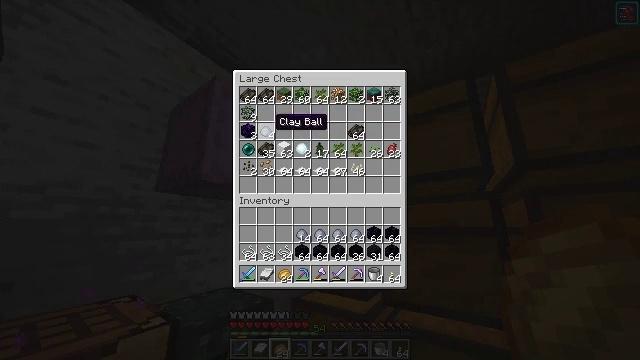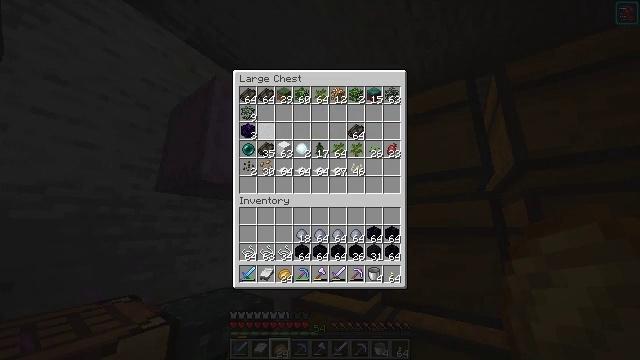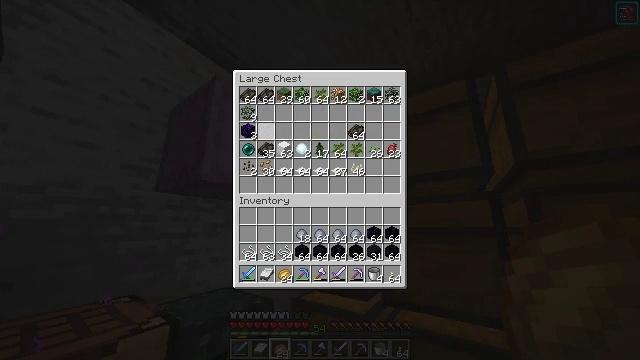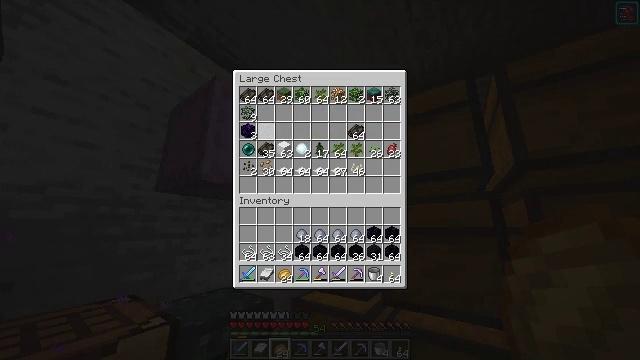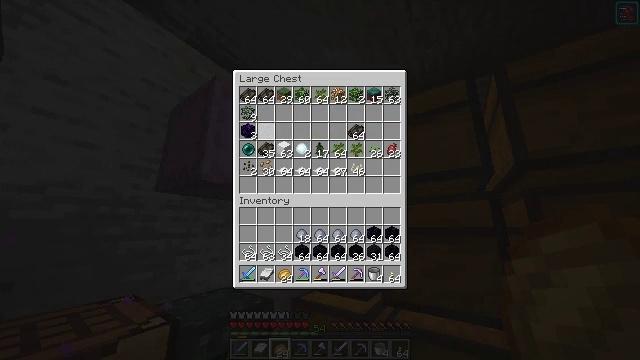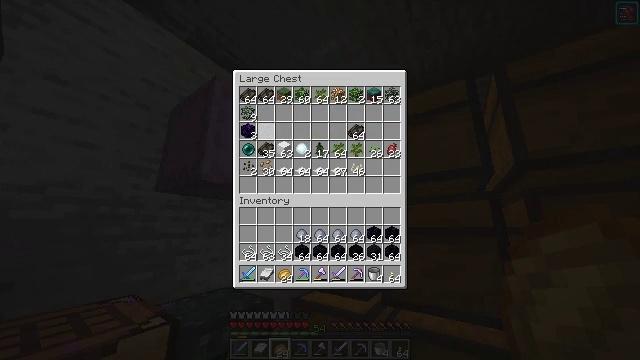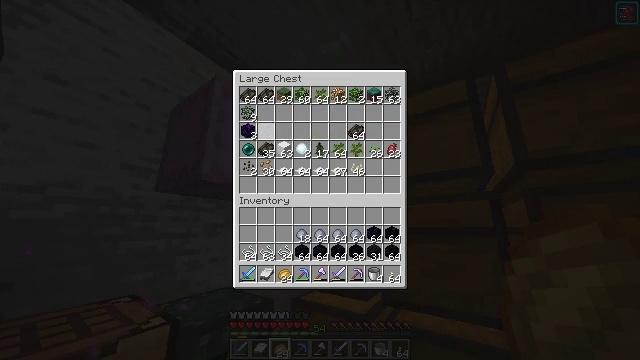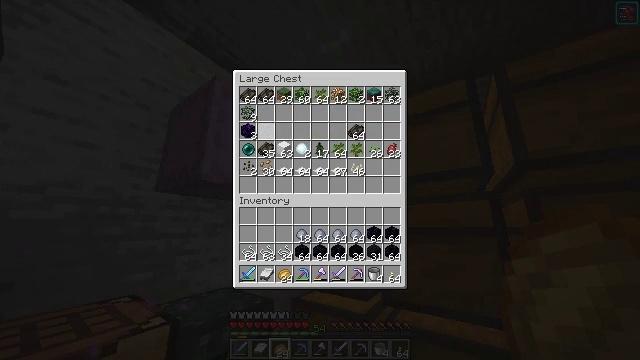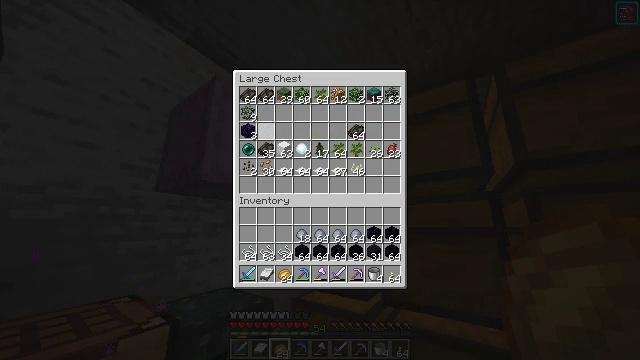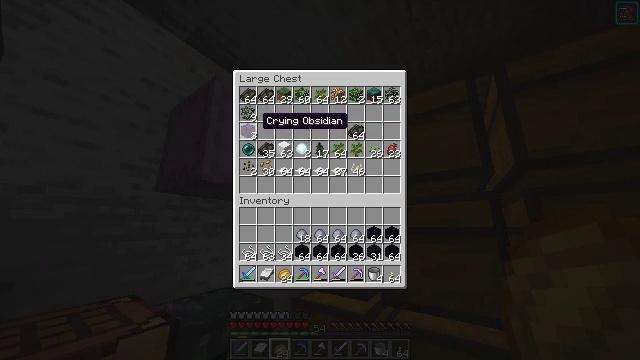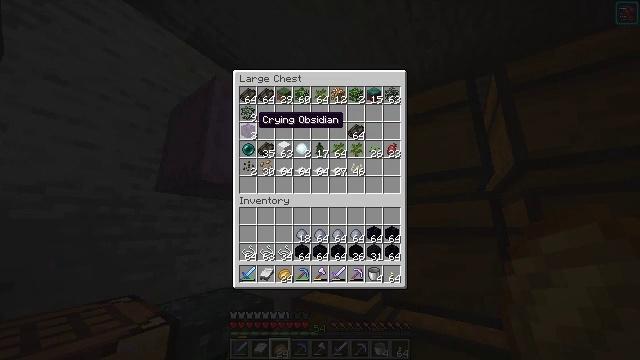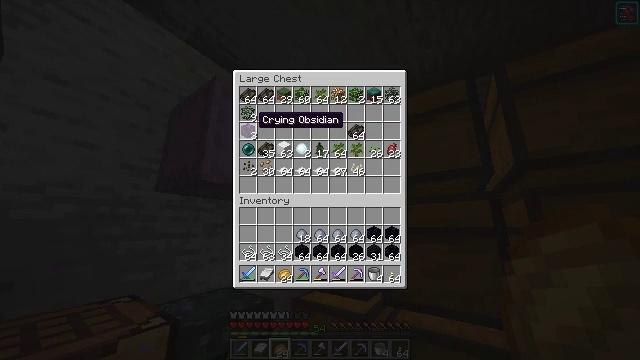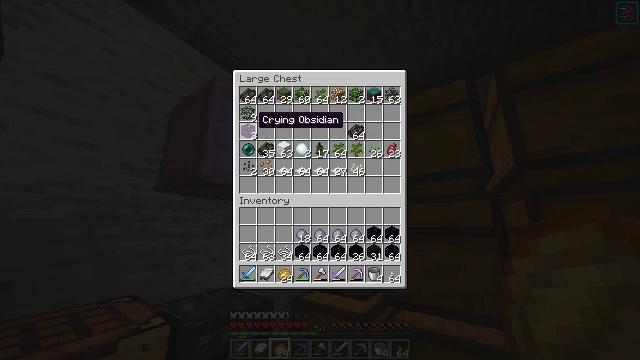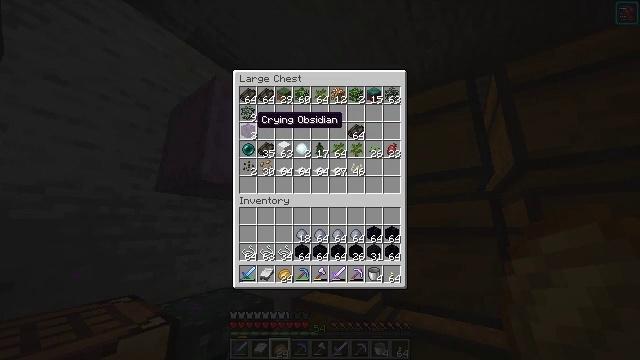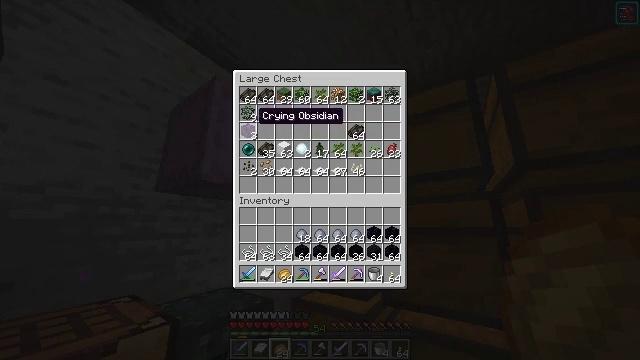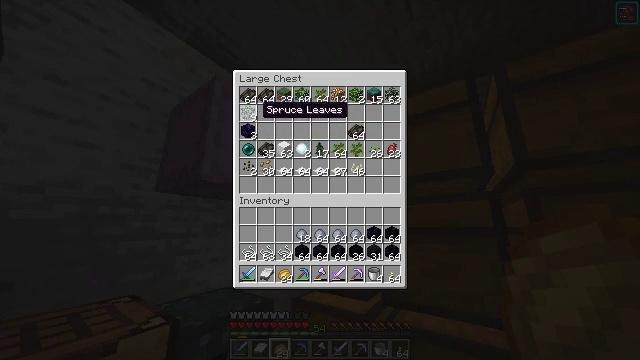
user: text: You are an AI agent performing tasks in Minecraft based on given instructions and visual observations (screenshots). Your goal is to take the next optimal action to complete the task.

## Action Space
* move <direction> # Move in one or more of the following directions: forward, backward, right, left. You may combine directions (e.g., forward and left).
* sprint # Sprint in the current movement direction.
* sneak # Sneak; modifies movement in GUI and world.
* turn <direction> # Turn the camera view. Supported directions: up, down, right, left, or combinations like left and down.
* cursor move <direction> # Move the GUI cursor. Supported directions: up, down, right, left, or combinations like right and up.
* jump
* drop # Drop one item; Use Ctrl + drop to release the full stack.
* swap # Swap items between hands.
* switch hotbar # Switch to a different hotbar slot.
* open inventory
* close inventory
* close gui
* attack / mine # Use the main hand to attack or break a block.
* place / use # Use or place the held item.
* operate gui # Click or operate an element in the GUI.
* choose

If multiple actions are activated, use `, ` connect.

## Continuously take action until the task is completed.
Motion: motion action
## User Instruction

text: Drop a clay ball.
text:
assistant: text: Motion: sneak, choose
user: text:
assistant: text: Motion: sneak, choose
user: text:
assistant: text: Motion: sneak
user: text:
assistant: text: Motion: sneak
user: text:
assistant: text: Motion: sneak
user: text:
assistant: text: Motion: sneak
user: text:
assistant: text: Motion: sneak
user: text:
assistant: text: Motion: sneak
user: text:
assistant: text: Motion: sneak, cursor move left
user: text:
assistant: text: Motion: sneak
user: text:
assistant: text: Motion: sneak
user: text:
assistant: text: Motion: sneak
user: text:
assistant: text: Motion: sneak
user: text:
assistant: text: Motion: sneak
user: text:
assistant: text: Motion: sneak
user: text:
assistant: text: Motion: sneak
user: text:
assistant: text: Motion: sneak
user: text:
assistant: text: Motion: sneak
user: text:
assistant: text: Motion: sneak
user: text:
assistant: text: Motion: sneak
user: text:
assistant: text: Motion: sneak
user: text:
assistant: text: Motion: sneak
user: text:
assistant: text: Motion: sneak
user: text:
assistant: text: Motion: sneak, cursor move right
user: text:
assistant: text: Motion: sneak
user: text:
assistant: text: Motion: sneak
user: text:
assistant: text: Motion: sneak
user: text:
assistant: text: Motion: sneak, cursor move right and down
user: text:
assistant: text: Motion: sneak, cursor move right and down
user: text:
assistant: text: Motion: sneak, cursor move right and down